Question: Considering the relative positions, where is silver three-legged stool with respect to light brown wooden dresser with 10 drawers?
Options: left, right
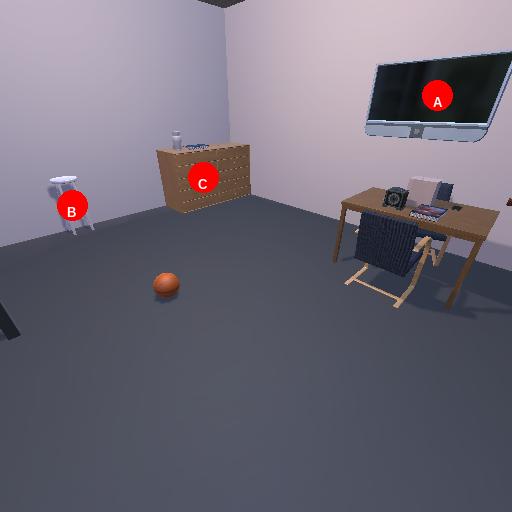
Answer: left